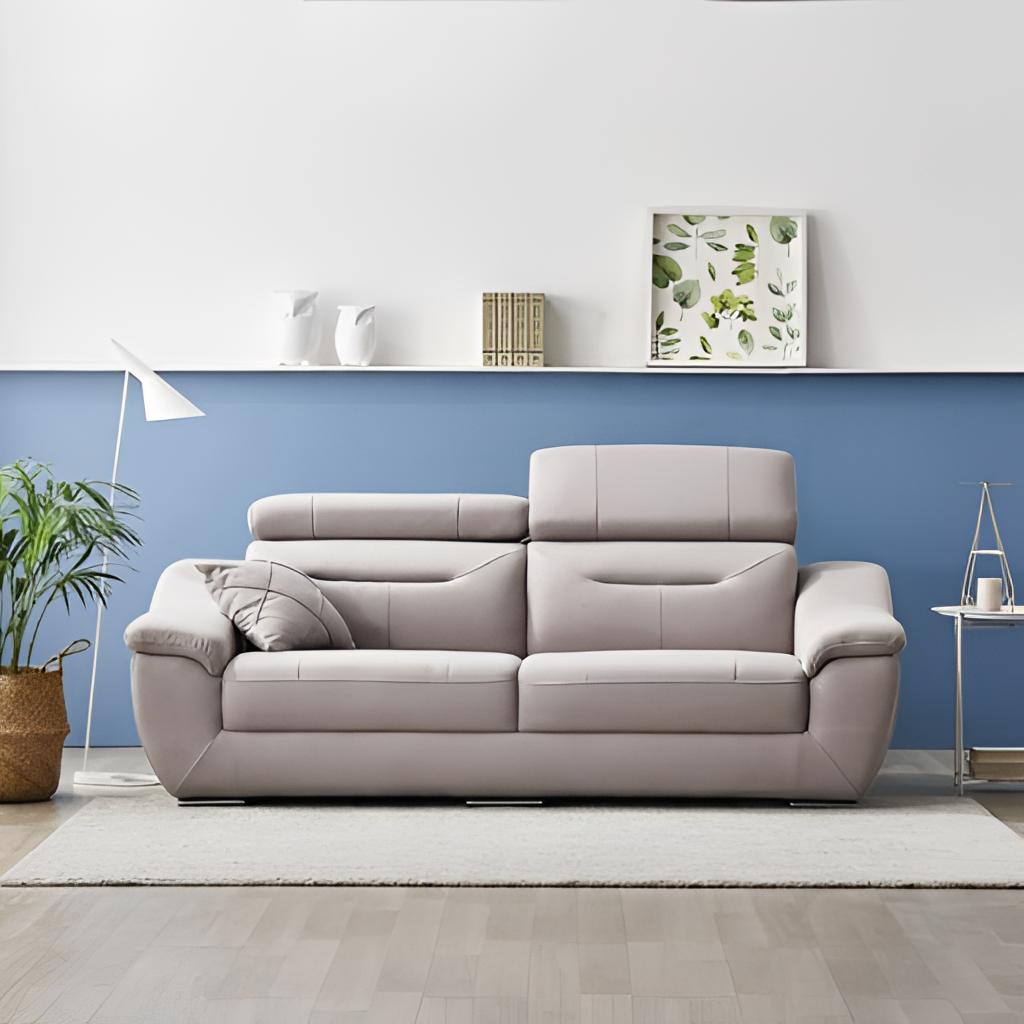
leather sofa, living room, gray wood flooring, with plank pattern, paint wallpaper, with horizontal two tone pattern, modern